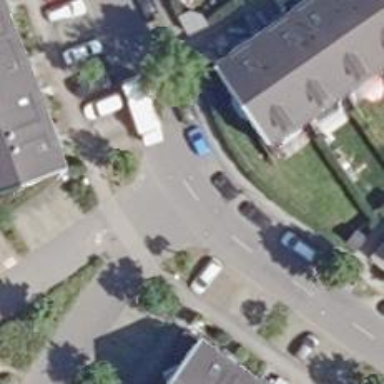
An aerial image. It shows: Asphalt road designated as living street.